Field crop: tomato
Growth stage: 2
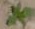
Species: solanum